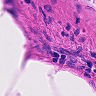
Metastatic tissue present: no